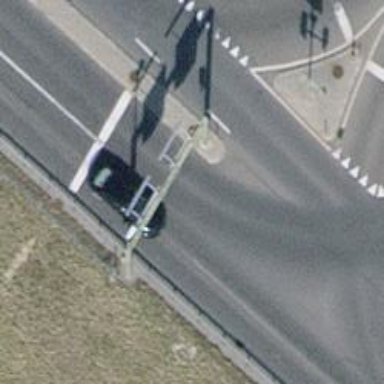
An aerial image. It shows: Road with traffic signals.